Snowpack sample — Buffalo Mountain, Silverthorne, Colorado, USA (1/25/25, 10:11 AM MST)
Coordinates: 39.6222, -106.1139
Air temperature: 22 °F
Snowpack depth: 110 cm
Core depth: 30 cm
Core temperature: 42.8 °F
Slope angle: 12°, slope face: 102°
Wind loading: high
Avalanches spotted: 0
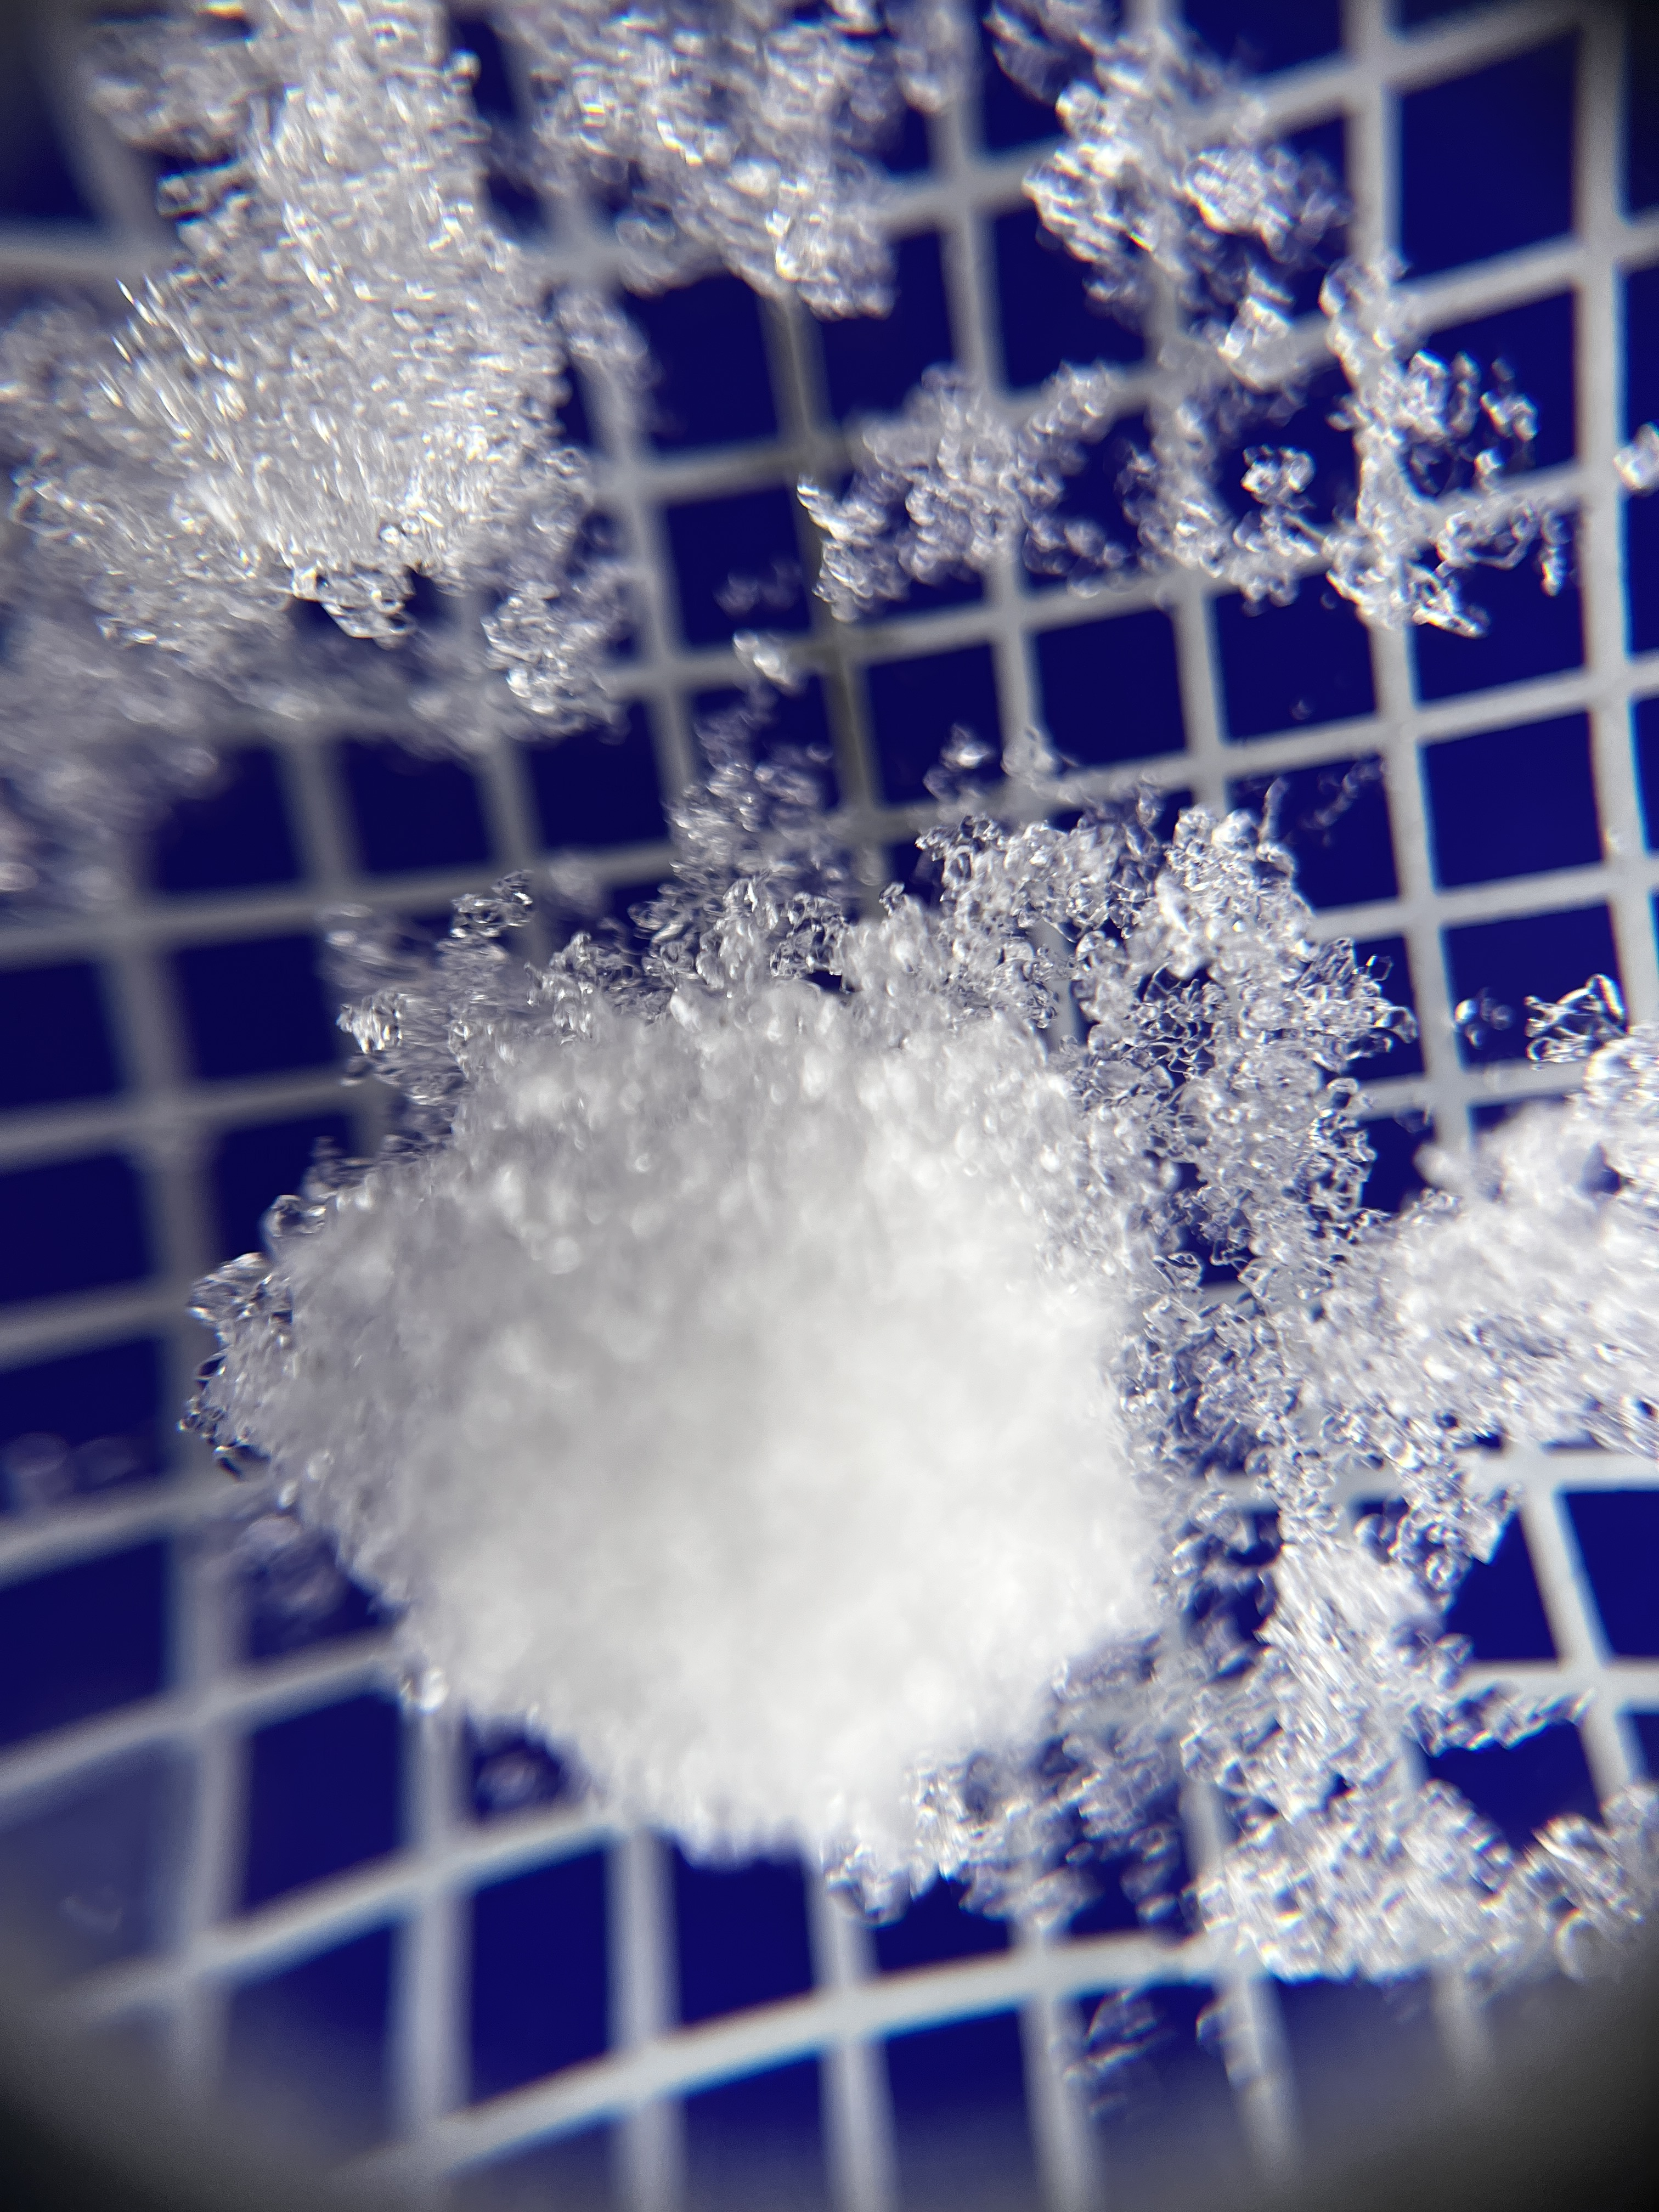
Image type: magnified_profile
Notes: No avalanches nearby, collected on the outskirts of a fire break 15 meters from the treeline, on way to Buffalo and Red Mountain